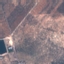
Land use / land cover: PermanentCrop